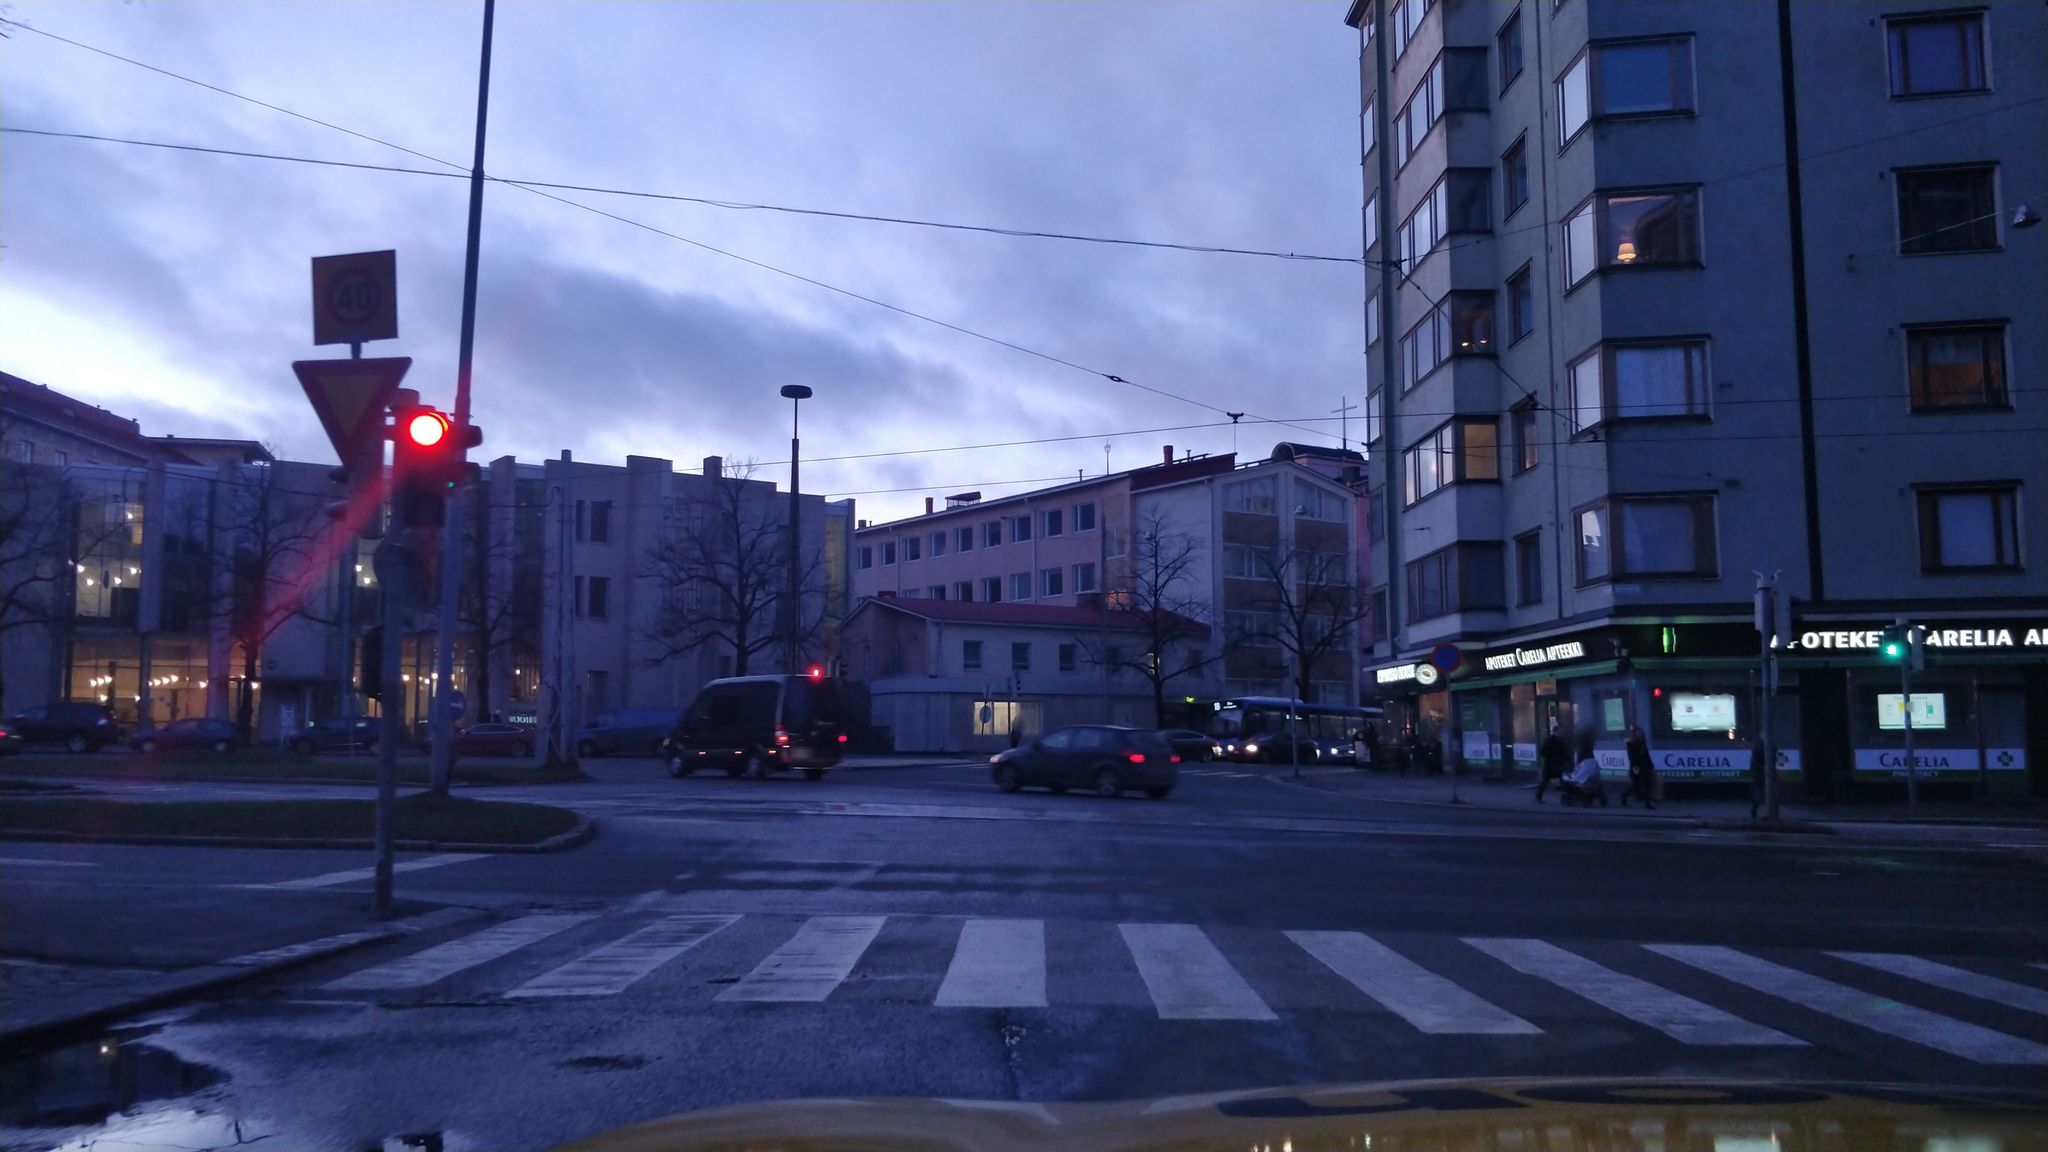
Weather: snowy
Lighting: dusk/dawn
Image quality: good
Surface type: driving surface
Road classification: residential
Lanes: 2
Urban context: urban centre
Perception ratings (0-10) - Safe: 1.85, Lively: 7.73, Beautiful: 6.29, Boring: 1.8, Depressing: 4.05, Wealthy: 7.67